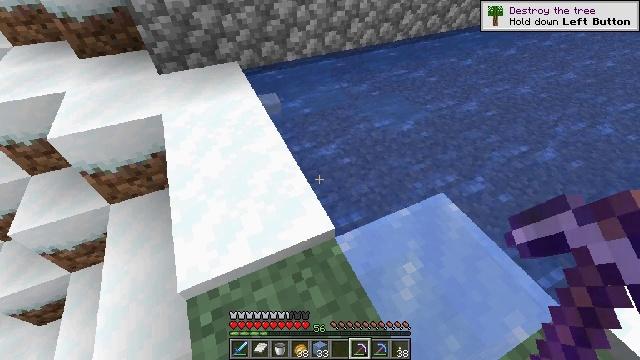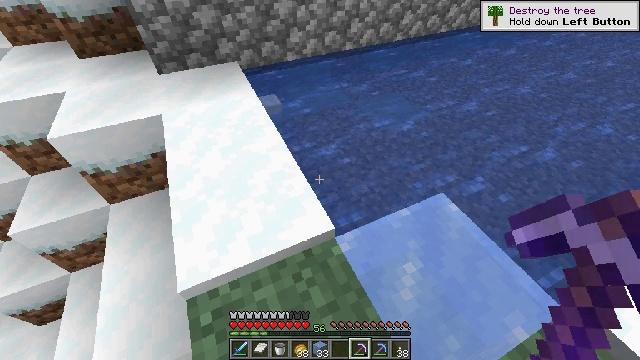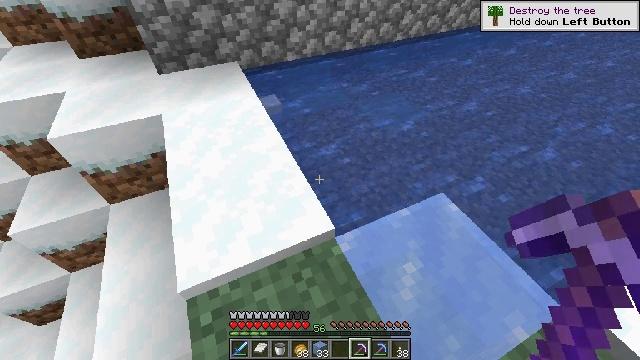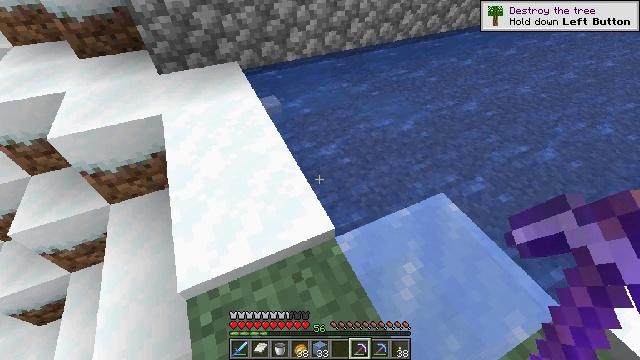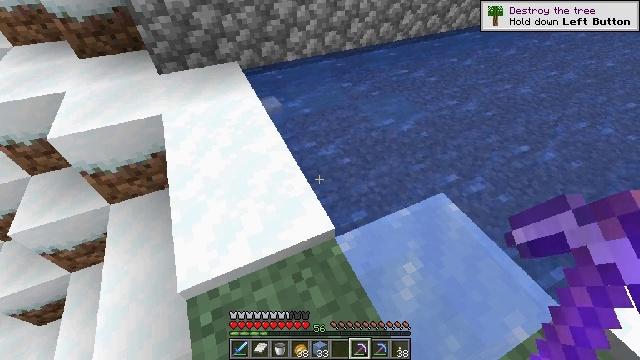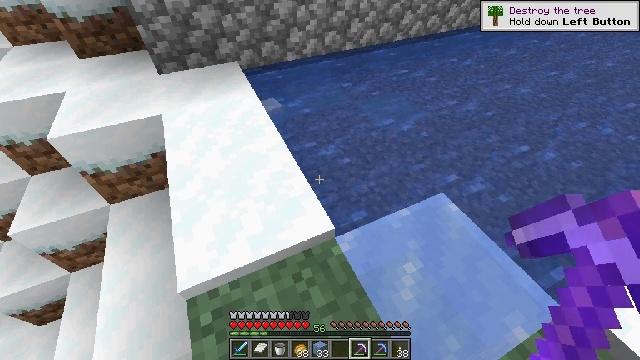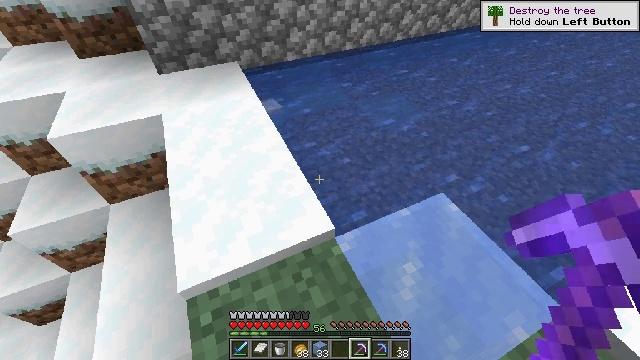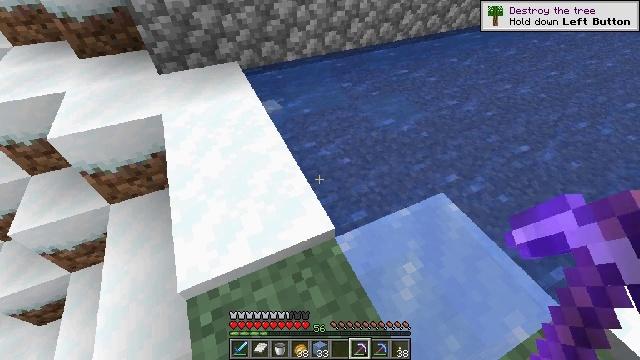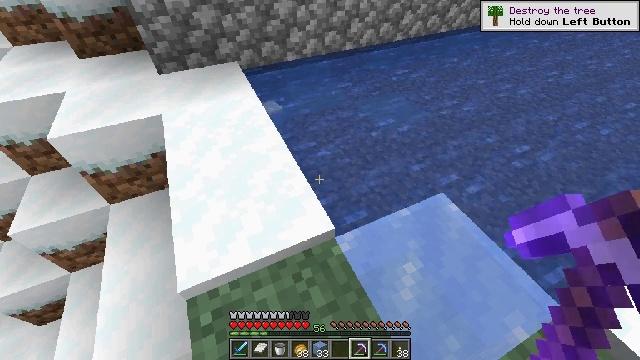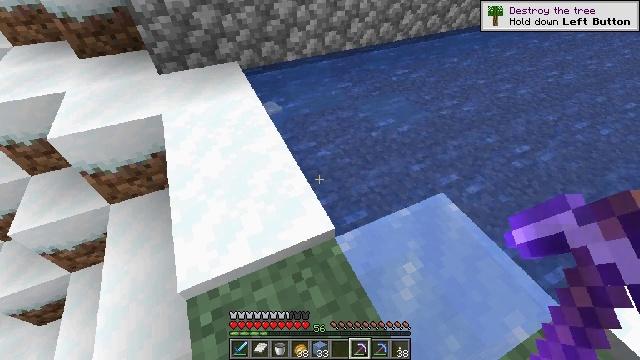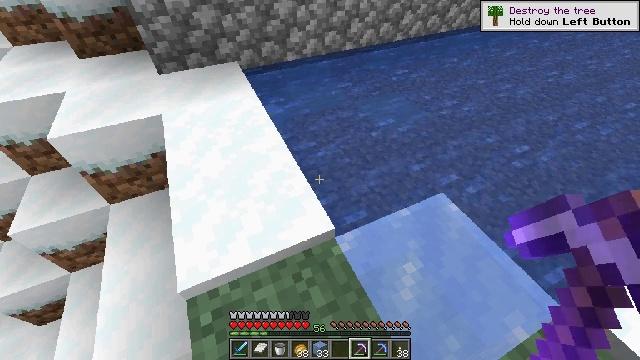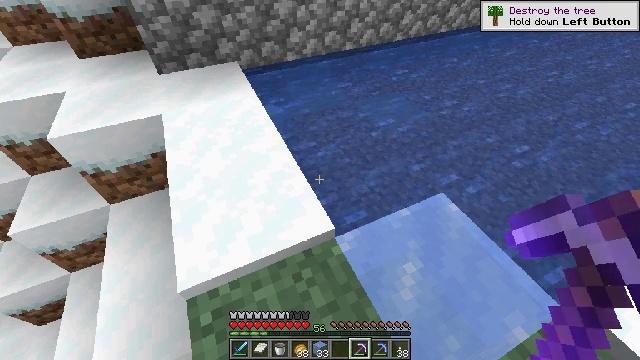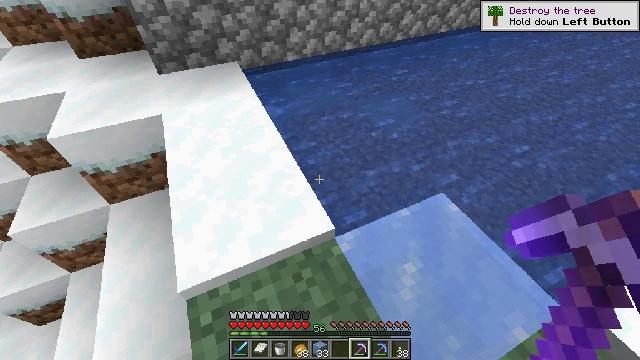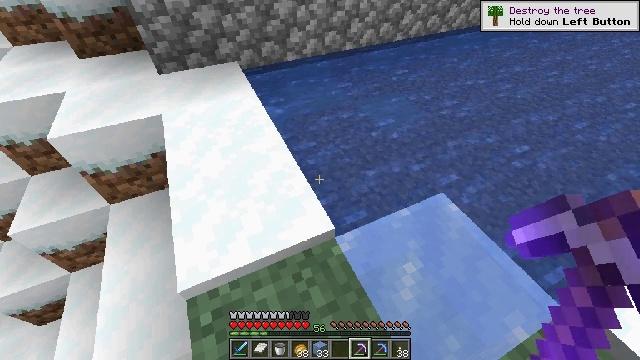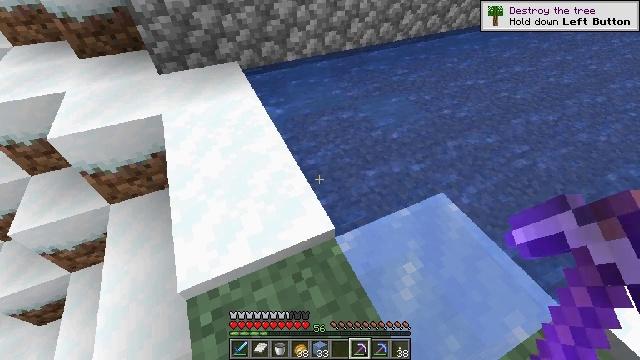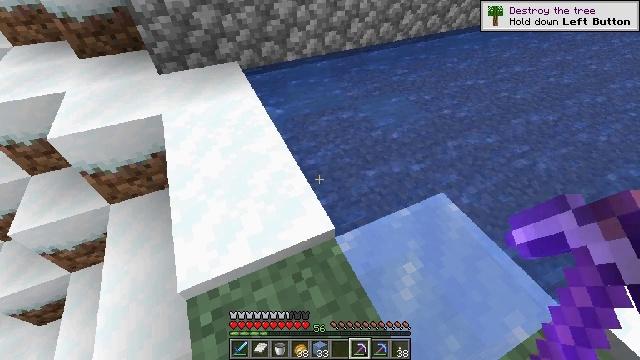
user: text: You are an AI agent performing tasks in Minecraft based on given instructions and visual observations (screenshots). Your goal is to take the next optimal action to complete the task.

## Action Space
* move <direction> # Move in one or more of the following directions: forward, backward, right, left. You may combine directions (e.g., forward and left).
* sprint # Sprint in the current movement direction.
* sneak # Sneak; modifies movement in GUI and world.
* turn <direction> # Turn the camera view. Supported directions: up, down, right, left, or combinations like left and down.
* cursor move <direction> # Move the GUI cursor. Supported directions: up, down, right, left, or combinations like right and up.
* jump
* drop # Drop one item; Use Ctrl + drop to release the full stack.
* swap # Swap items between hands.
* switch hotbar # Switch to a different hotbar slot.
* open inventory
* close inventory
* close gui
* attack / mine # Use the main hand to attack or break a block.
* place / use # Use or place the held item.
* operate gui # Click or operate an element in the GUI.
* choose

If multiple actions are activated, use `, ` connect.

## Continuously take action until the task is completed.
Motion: motion action
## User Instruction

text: Attack the ice to clear a path.
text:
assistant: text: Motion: no_op
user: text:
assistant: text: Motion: no_op
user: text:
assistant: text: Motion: no_op
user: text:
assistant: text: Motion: no_op
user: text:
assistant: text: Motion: no_op
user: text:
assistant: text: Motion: no_op
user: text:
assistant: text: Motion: no_op
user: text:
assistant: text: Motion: no_op
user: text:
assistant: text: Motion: no_op
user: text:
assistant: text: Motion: no_op
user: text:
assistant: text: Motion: no_op
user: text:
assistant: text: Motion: no_op
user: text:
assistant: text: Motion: no_op
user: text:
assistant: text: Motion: no_op
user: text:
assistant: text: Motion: no_op
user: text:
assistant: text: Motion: no_op
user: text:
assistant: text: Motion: no_op
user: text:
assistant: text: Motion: turn right and down
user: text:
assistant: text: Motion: turn right and down
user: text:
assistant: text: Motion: turn right and down
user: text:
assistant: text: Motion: turn right
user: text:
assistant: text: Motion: turn right
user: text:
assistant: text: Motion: turn right
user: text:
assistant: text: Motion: turn right and up
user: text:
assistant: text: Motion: attack / mine
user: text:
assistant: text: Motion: attack / mine
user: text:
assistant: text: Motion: no_op
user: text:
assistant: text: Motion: no_op
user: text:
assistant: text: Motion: no_op
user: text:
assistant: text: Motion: no_op